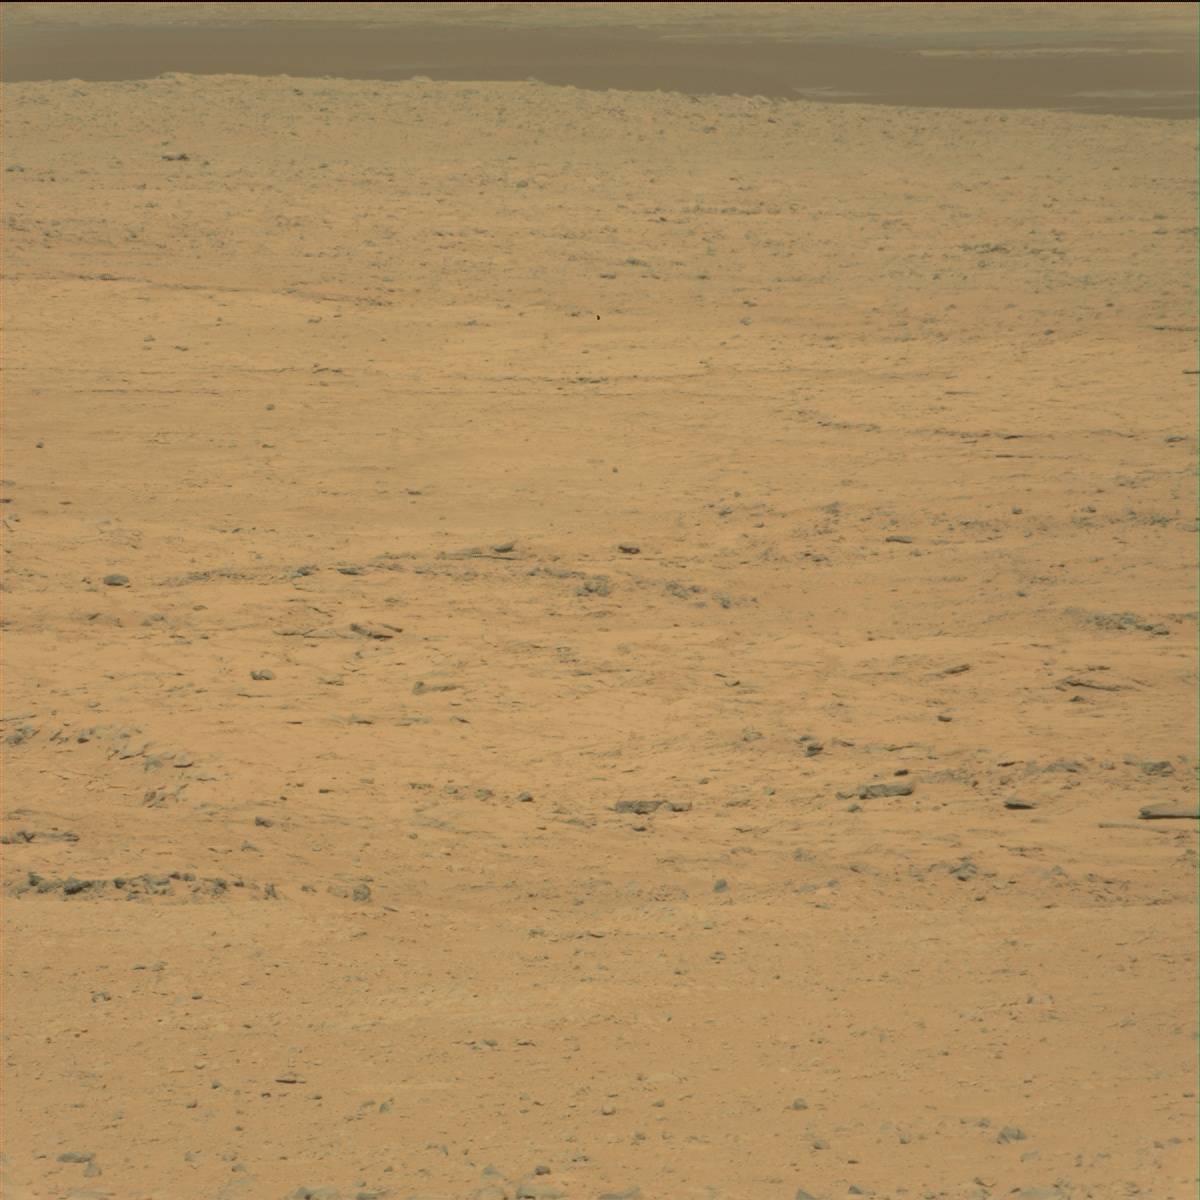
Terrain classes present: Bedrock, Ridge, Rock, Sand / Soil